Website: crate-barrel
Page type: receipt
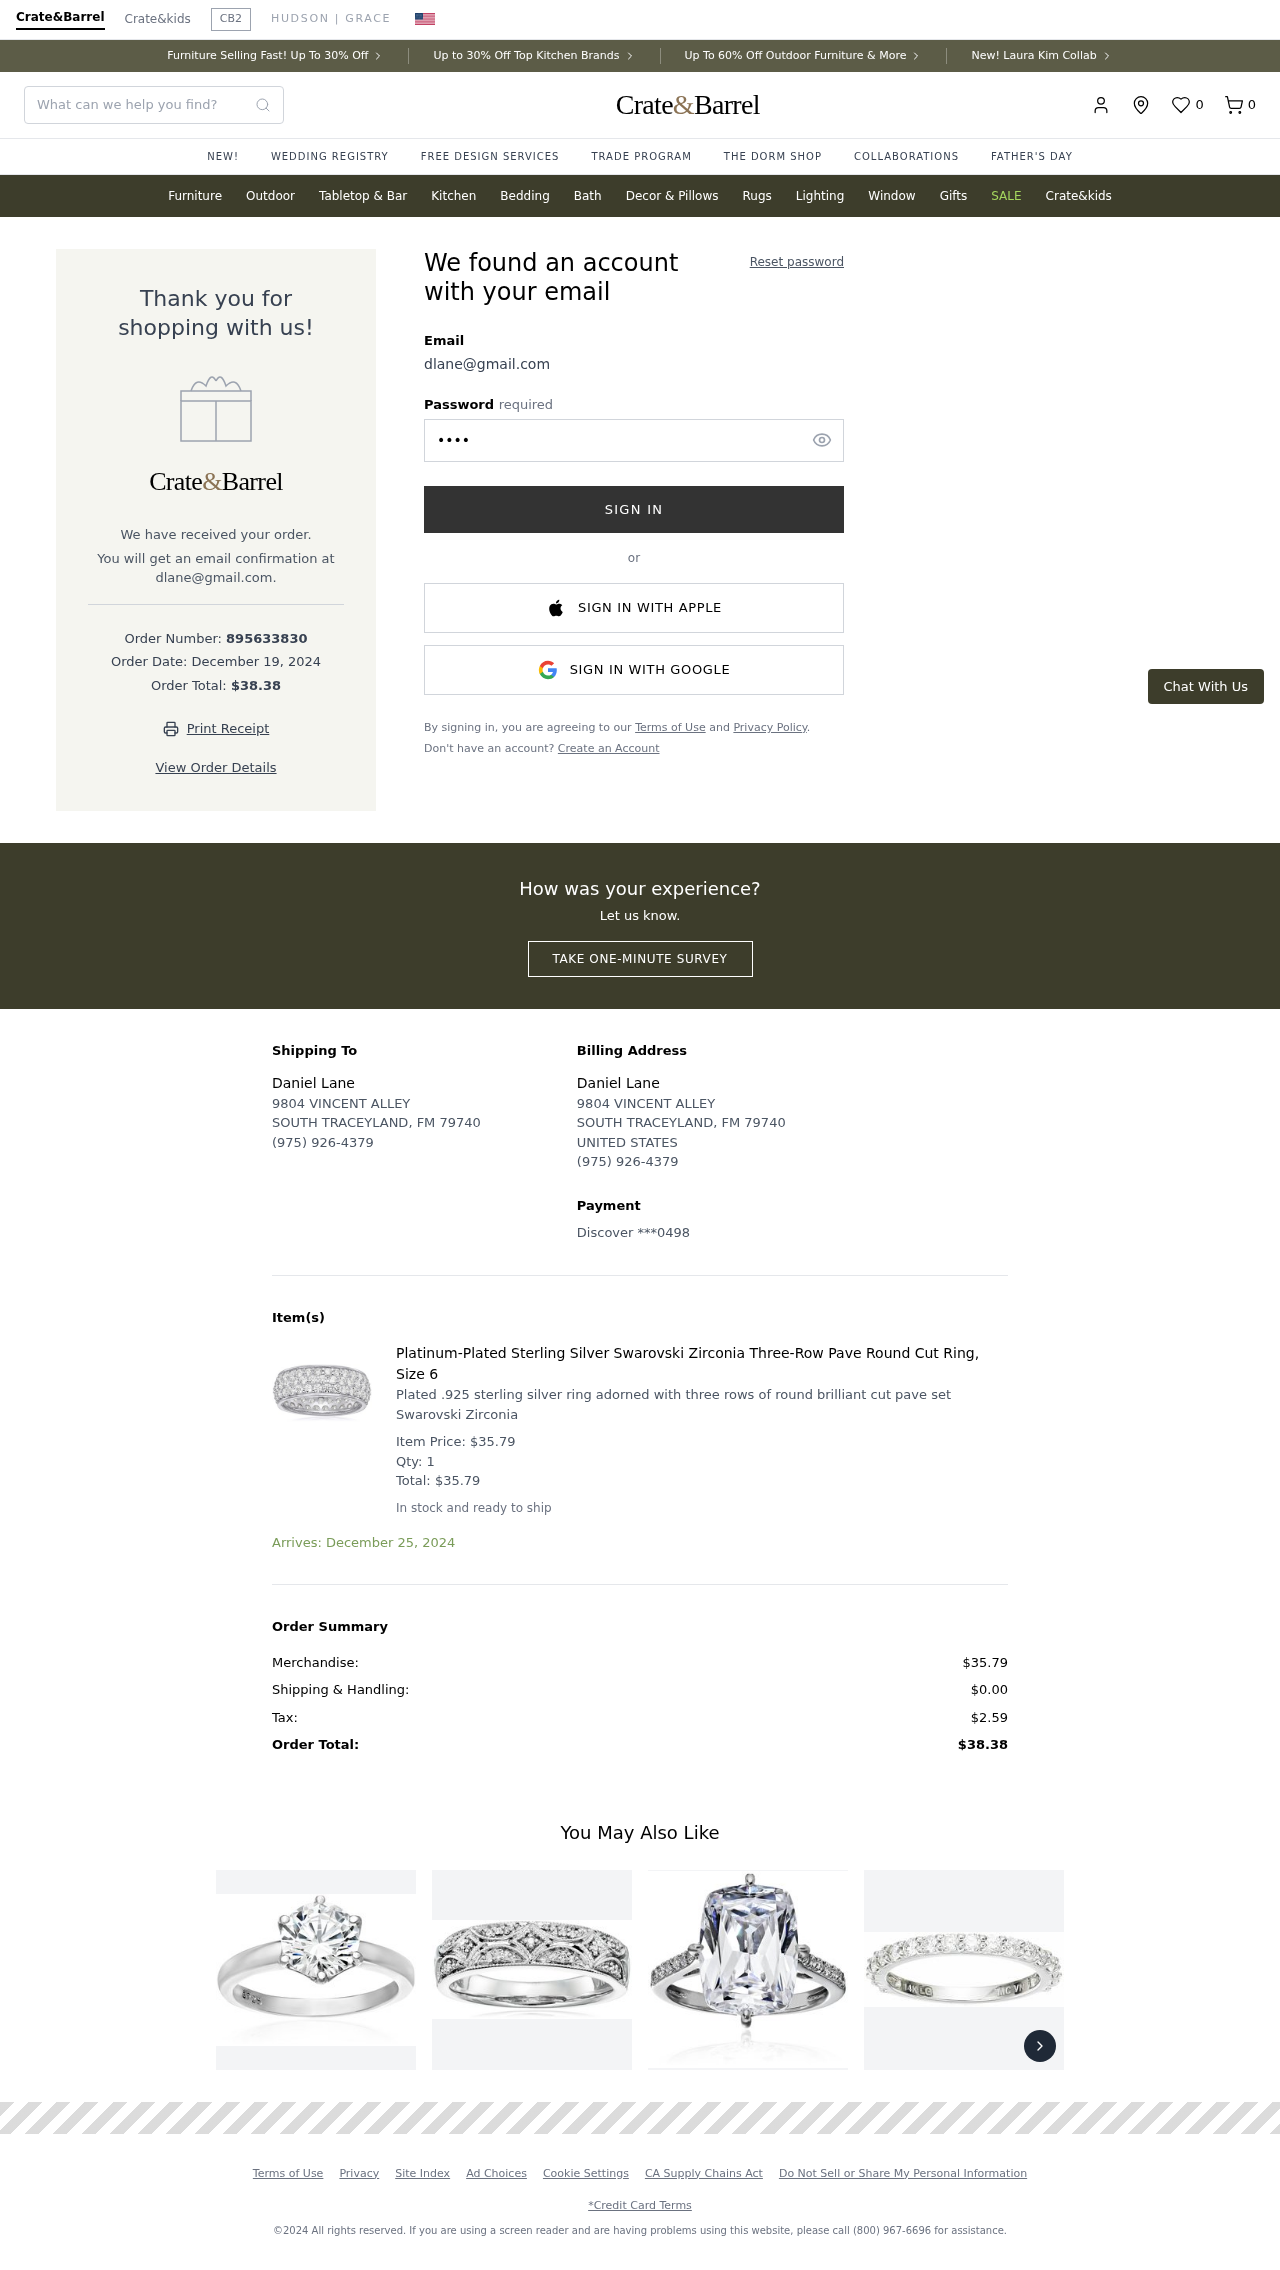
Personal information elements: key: PII_CARD_LAST4
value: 0498
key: PII_CARD_TYPE
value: Discover
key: PII_COUNTRY
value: UNITED STATES
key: PII_EMAIL
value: dlane@gmail.com
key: PII_FULLNAME
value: Daniel Lane
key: PII_STREET
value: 9804 VINCENT ALLEY
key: PII_EMAIL2
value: dlane@gmail.com
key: PII_CITY_STATE_ZIP
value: SOUTH TRACEYLAND, FM 79740
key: PII_PHONE
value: (975) 926-4379
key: PII_FULLNAME2
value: Daniel Lane
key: PII_STREET2
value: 9804 VINCENT ALLEY
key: PII_CITY_STATE_ZIP2
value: SOUTH TRACEYLAND, FM 79740
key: PII_PHONE2
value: (975) 926-4379
Product elements: key: PRODUCT1_DESC
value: Plated .925 sterling silver ring adorned with three rows of round brilliant cut pave set Swarovski Zirconia
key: PRODUCT1_NAME
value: Platinum-Plated Sterling Silver Swarovski Zirconia Three-Row Pave Round Cut Ring, Size 6
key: PRODUCT1_PRICE
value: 35.79
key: PRODUCT1_QUANTITY
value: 1
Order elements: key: ORDER_NUM_ITEMS
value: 0
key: ORDER_ID
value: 895633830
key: ORDER_DATE
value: December 19, 2024
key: ORDER_TOTAL
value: $38.38
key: ORDER_ITEM_TOTAL
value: $35.79
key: ORDER_DELIVERY_DATE
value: Arrives: December 25, 2024
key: ORDER_SUBTOTAL
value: $35.79
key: ORDER_SHIPPING_COST
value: $0.00
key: ORDER_TAX
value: $2.59
Search elements: key: HEADER_SEARCH
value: What can we help you find?
Other elements: key: FAVORITES_COUNT
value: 0